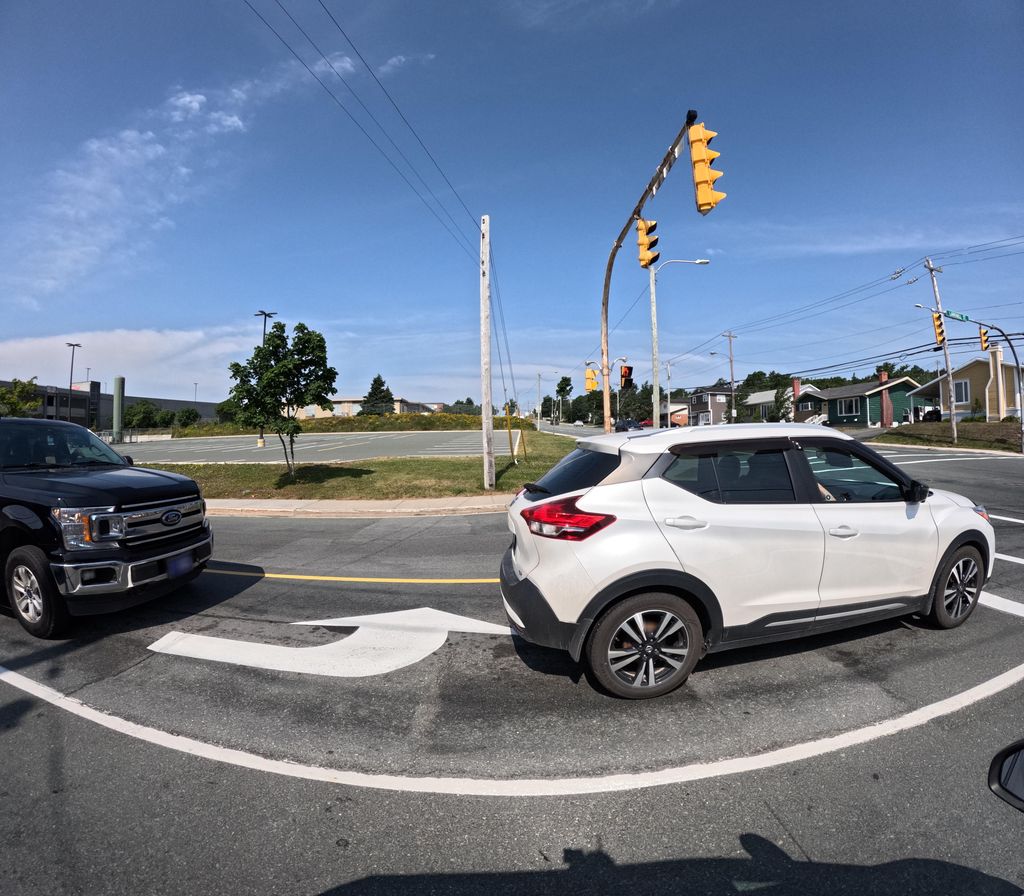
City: st_johns